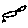
Label: bird